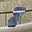
Label: 8